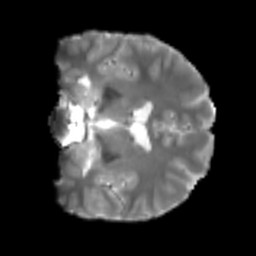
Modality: T2w
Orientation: coronal
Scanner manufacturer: siemens
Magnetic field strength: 3 T
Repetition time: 4 s
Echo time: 0.0594 s